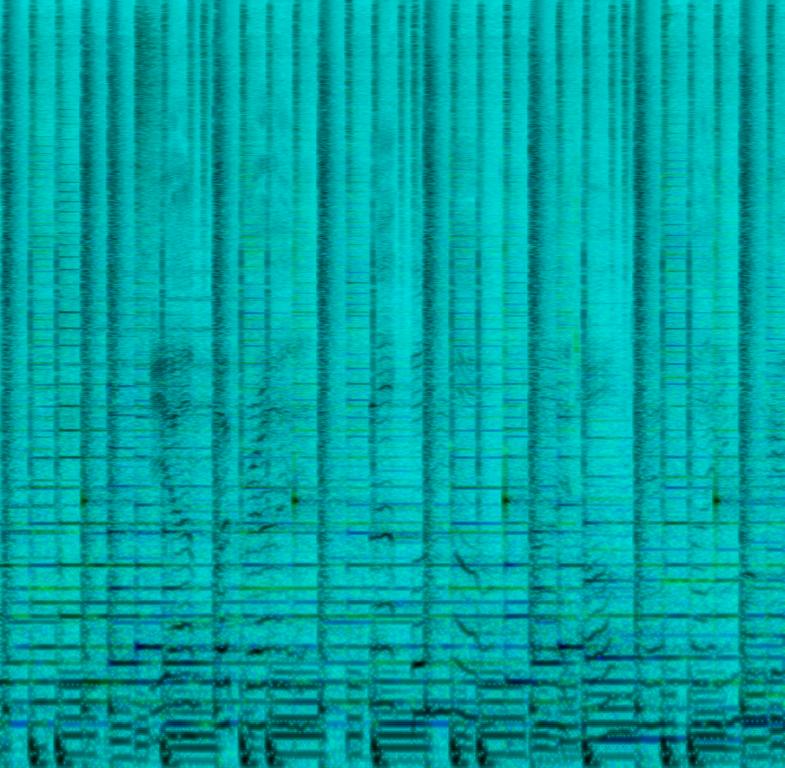
This is a hmong pop music piece. There is a male vocalist singing melodically in the lead. The melody is being played by the piano, the acoustic guitar and the bass guitar. The rhythm is being played on the acoustic drums. There is a sentimental, romantic feel to it. The piece could be used in a romantic movie/TV show with a Hmong-language speaking setting.